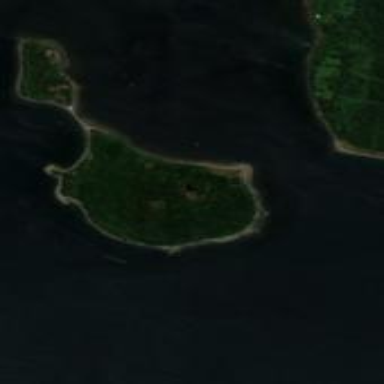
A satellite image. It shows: Islet along the coastline.